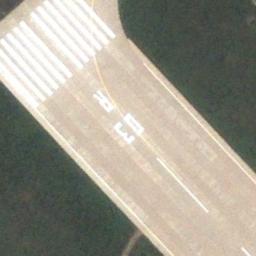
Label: runway